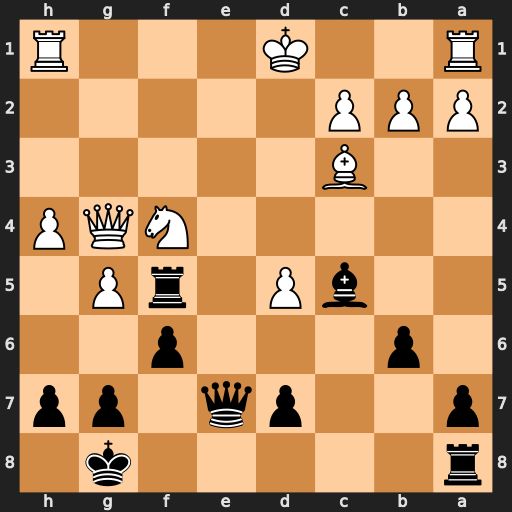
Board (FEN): r5k1/p2pq1pp/1p3p2/2bP1rP1/5NQP/2B5/PPP5/R2K3R
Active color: b
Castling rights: -
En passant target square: -
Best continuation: Qe4 Re1 Qxf4 Qxf4 Rxf4